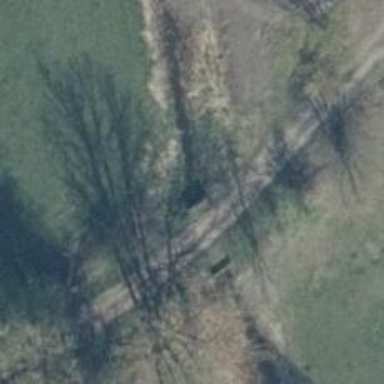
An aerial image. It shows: Tunnel.